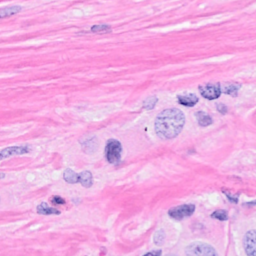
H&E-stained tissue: Breast